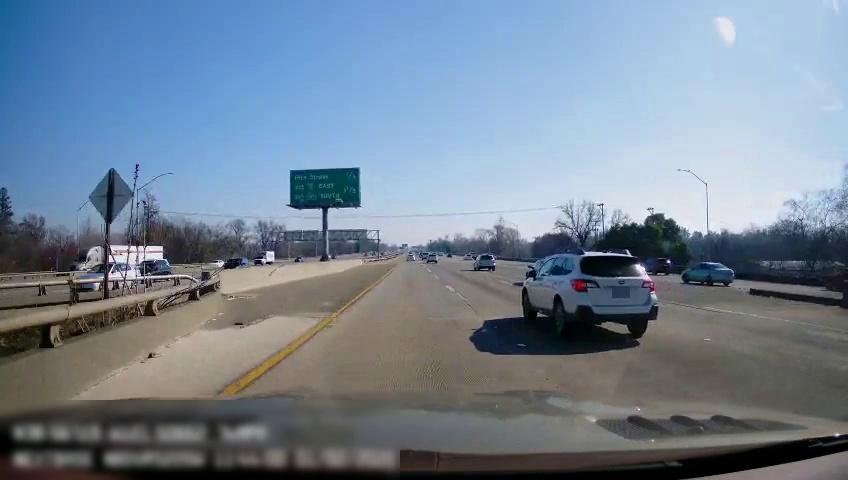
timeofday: Day
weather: Sunny
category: Drivable Space
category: Vehicles | Truck
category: Vehicles | Car
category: Vehicles | Car
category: Vehicles | SUV
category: Vehicles | Truck
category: Drivable Space
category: Vehicles | SUV
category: Vehicles | Car
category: Vehicles | SUV
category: Vehicles | SUV
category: Vehicles | Car
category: Vehicles | Car
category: Vehicles | SUV
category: Lanes | Current Lane
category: Lanes | Current Lane
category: Lanes | Alternate Lane
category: Lanes | Alternate Lane
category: Traffic | Signs
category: Traffic | Signs
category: Traffic | Signs
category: Traffic | Signs
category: Traffic | Signs